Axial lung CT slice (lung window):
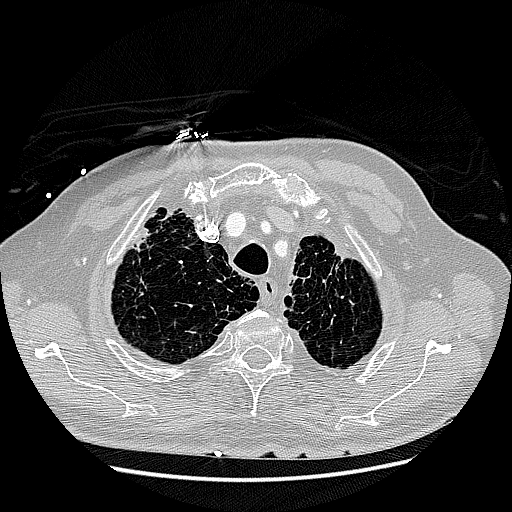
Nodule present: no